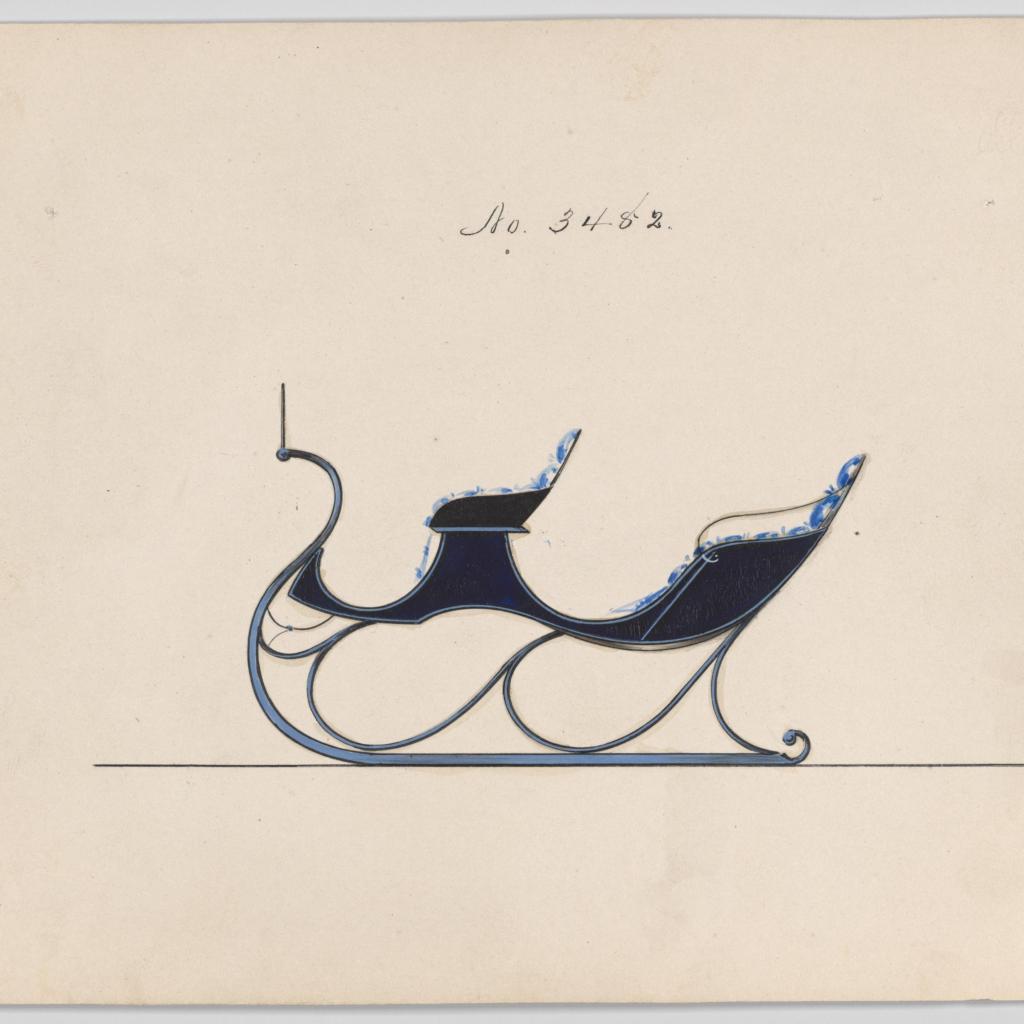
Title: Design for Round Bottom Victoria Sleigh, no. 3482
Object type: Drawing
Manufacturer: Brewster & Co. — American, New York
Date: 1879
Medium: Pen and black ink, watercolor and gouache with gum arabic
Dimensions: sheet: 6 5/8 x 9 1/4 in. (16.8 x 23.5 cm)
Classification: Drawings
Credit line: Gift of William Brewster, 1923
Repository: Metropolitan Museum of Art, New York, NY